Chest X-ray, PA view. Patient: 33 years old, sex F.
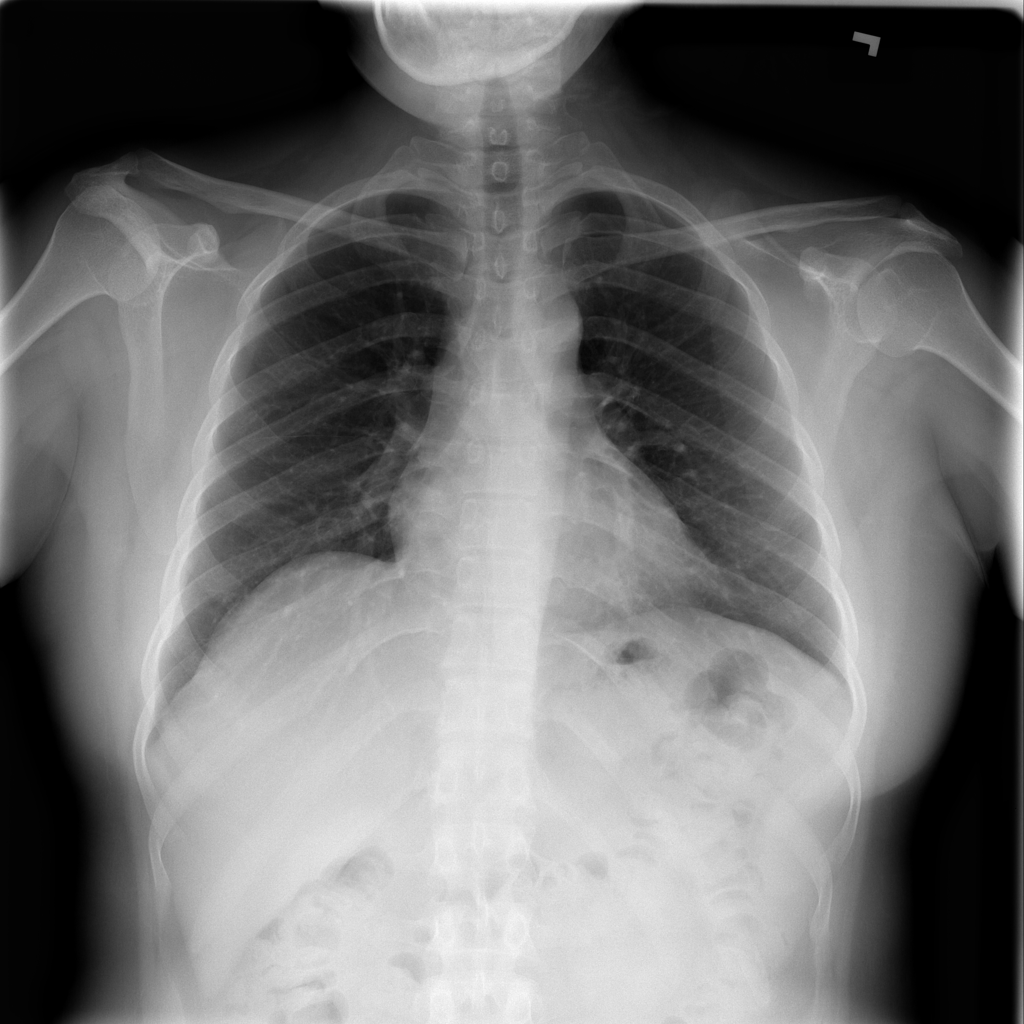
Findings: No Finding